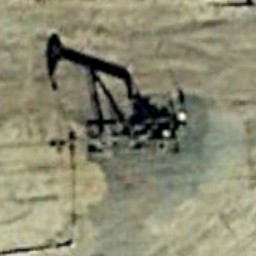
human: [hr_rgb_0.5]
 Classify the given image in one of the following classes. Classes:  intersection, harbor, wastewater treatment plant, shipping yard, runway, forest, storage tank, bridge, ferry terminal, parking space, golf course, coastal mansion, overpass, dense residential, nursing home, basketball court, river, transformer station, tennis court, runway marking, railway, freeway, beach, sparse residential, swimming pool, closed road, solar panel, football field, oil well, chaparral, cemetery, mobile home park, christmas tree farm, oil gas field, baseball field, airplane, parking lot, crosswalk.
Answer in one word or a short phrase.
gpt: oil well